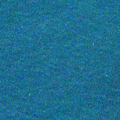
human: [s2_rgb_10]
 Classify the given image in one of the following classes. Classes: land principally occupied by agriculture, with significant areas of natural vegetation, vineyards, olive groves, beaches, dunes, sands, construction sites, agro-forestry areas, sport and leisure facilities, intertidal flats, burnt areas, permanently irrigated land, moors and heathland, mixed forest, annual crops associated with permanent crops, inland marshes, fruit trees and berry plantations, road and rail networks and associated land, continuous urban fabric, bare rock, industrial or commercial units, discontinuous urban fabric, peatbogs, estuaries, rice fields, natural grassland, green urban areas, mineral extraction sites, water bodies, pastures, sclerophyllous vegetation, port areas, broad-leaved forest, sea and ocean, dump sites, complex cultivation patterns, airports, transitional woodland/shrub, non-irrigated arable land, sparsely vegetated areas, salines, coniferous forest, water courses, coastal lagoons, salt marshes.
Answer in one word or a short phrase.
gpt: sea and ocean